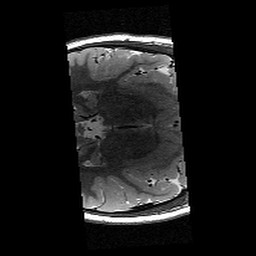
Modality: T2w
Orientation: axial
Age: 11
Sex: female
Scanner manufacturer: siemens
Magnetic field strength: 3 T
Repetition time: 9.23 s
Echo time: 0.067 s